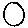
Label: circle